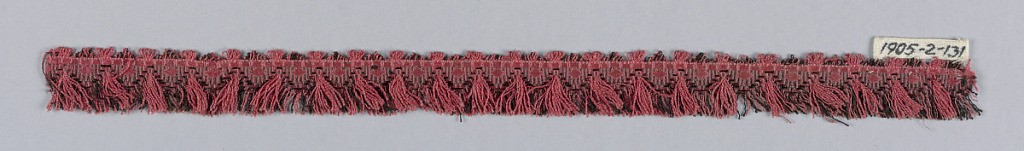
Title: Fringe
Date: late 18th century
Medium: silk Technique: woven
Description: Fringe in red and black with a heading of lozenges and stripes and a picot edge at the top. Skirt threads hang from the middle and edge of the heading.